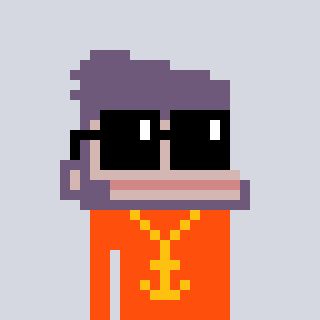
a pixel art character with square black sunglasses, a ape-shaped head and a orange-colored body on a cool background